Question: I am building a web site based on Foundation and I am using Google Maps to display some markers on it.
The problem is that I lose the map control elements from the top left (zoom in and zoom out), and I can't figure out why.
Is there a way to fix this? Here's a screenshot:

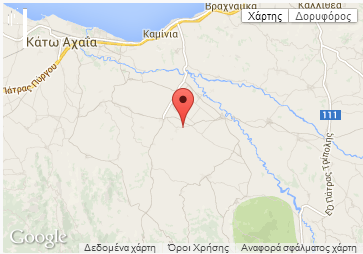
Answer: I found out the solution and it is quite simple:
'''
#map img
{
max-width : none;
}
'''
Hopefully this helps someone else!